Field crop: tomato
Growth stage: 1
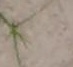
Species: cyperus